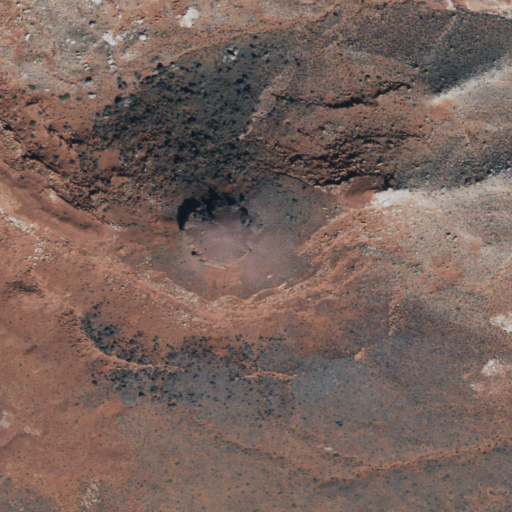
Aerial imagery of mountain in Arizona named The Cork containing shrub and barren land